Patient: sex M, age 48
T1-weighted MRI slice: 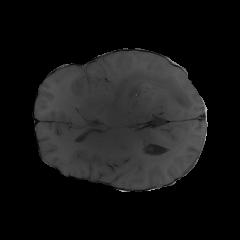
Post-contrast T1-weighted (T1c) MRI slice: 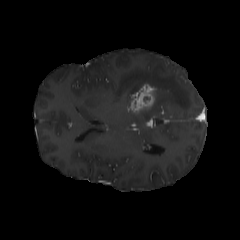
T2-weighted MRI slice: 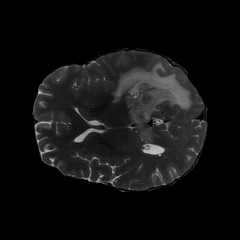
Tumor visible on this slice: yes
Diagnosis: Glioblastoma, IDH-wildtype
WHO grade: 4